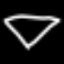
Label: diamond